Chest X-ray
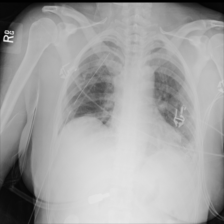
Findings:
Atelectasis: positive
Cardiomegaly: negative
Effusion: negative
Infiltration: negative
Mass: negative
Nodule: negative
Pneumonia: negative
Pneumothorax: negative
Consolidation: negative
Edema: negative
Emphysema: negative
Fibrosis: negative
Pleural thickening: negative
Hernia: negative